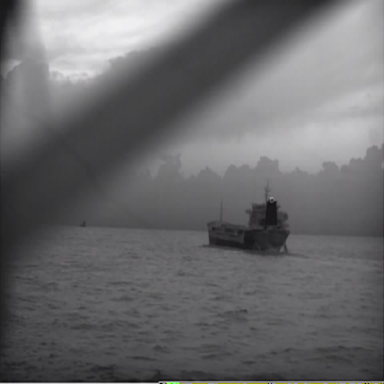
There is a liner in the infrared image.